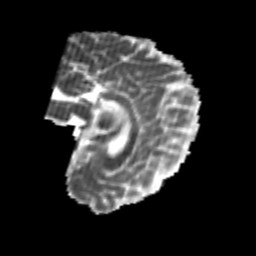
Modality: MD
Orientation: sagittal
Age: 22
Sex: female
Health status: healthy
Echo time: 0.074 s